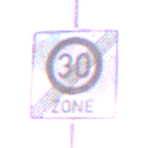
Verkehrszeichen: EndeZone30
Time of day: Dawn
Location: Outdoor (RoadRail)
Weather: Clear
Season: NotSpecified
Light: Natural